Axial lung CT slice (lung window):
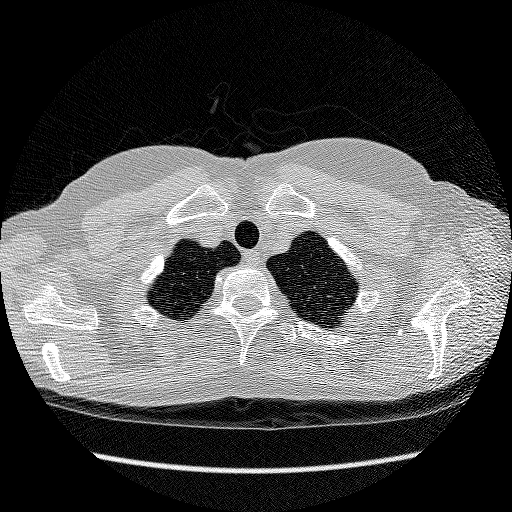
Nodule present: no